Question: Totally new to SpriteKit, and iOS development in general. I'm following a very basic SpriteKit tutorial, and noticed that a Y position isn't the same as a Y position, when touched in the same spot as the node. For example:
'''
import SpriteKit
class GameScene: SKScene {
override func didMoveToView(view: SKView) {
// add a text label at X: 100 and Y: 100
let labelNode = SKLabelNode(text: "X:100 Y:100")
labelNode.position.x = 100
labelNode.position.y = 100
labelNode.fontSize = 20.0
addChild(labelNode)
}
override func touchesBegan(touches: NSSet, withEvent event: UIEvent) {
// for each touch, print the X and Y positions
for touch: AnyObject in touches {
println("You touched at X: \(touch.locationInView(self.view!).x) and Y: \(touch.locationInView(self.view!).y)")
}
}
}
'''
This adds text at X:100 and Y:100, which is the bottom left of the scene (using the default 'scene.anchorPoint'). And when you touch, it prints the X and Y of where you touched.
The weird thing is, , the X position of 1.) the node and 2.) where I touched are consistent. But the Y's are not. The node's Y is 100, but the touch's Y is 266. See screenshot below:

Can someone explain why this is?
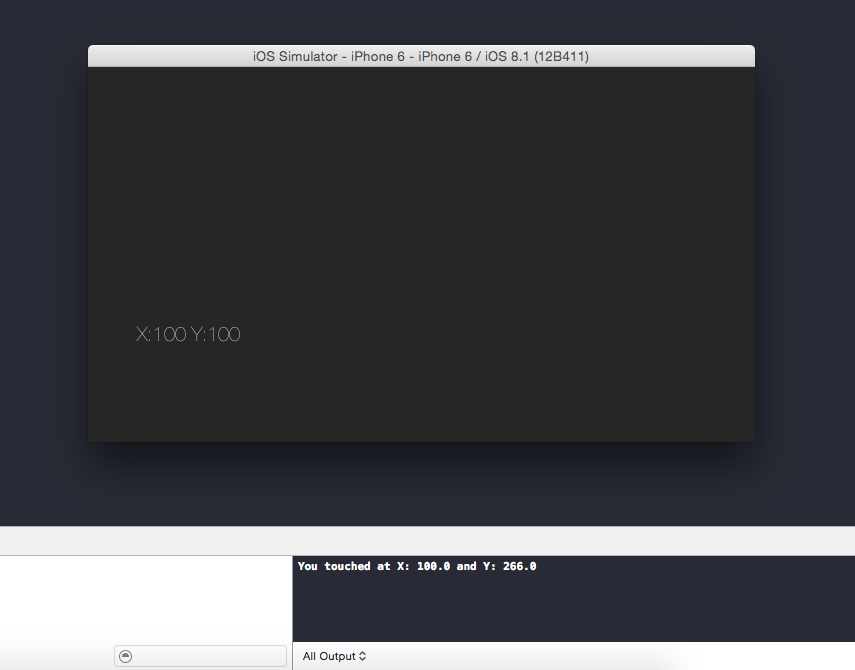
Answer: I believe the culprit here is 'locationInView()', which returns a location in the coordinates space of the underlying view, which uses a different coordinate system as your scene/nodes. Using 'locationInNode()' should sort this out.
From <URL>:
> Returns the current location of the receiver in the coordinate system of the given node.
Use as follows:
'''
println("You touched at X: \(touch.locationInNode(self).x) and Y: \(touch.locationInNode(self).y)")
'''